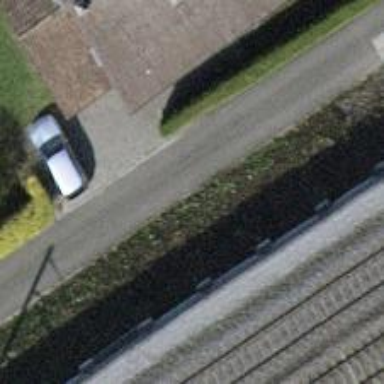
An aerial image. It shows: Residential road.